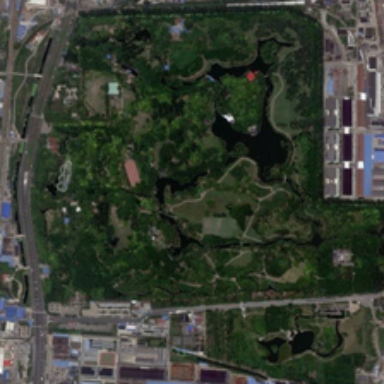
There are many trees and grass in the park .